Aerial crown-view tile of a tropical tree (Barro Colorado Island, Panama), acquired 20240716:
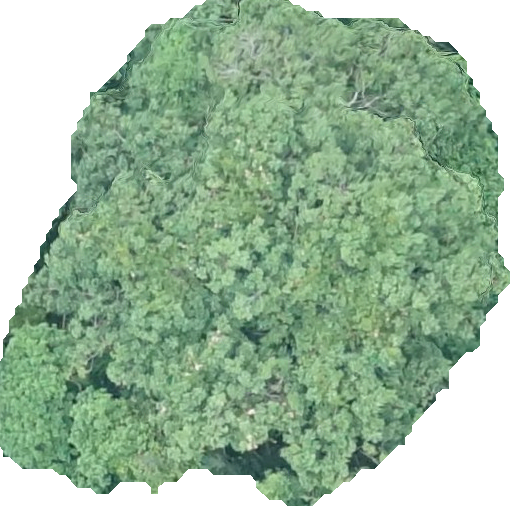
Species: Andira inermis
GBIF accepted scientific name: Andira inermis
Crown area: 303.71 m²